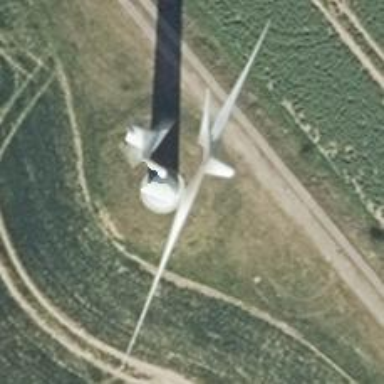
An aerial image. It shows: Wind generator powered by horizontal axis wind turbine.